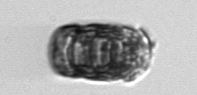
Label: Paralia_sulcata